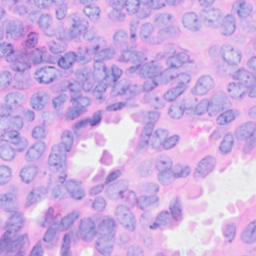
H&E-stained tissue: Breast